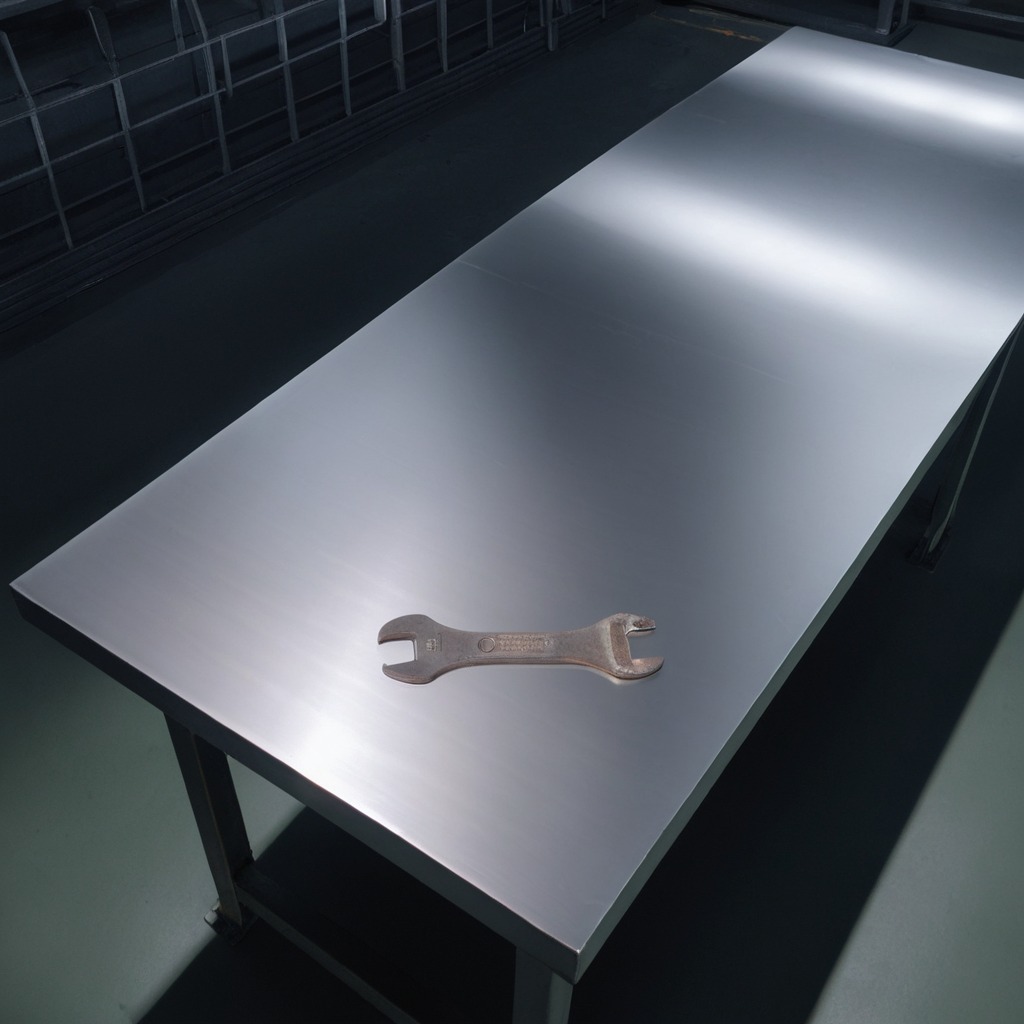
An wrench is lying on the tabletop.